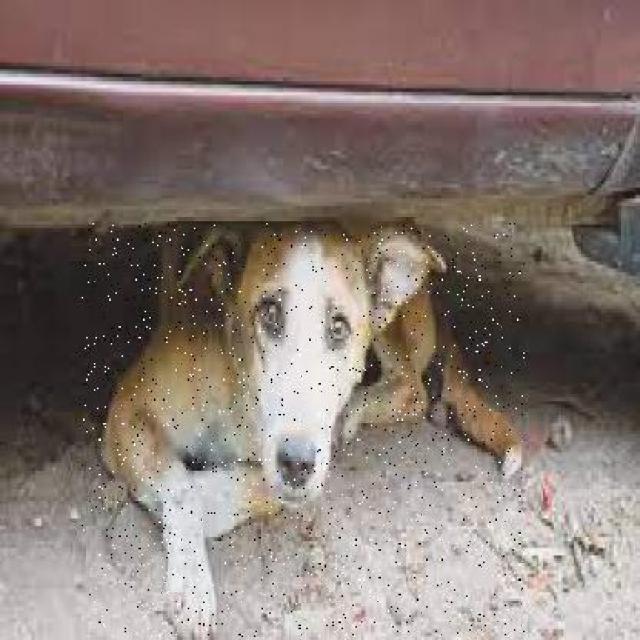
Healthy canine skin — no visible lesions, inflammation, or abnormalities. The skin and coat appear normal.